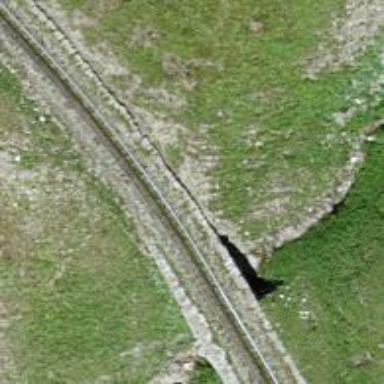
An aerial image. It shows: Bridge for narrow gauge railway.